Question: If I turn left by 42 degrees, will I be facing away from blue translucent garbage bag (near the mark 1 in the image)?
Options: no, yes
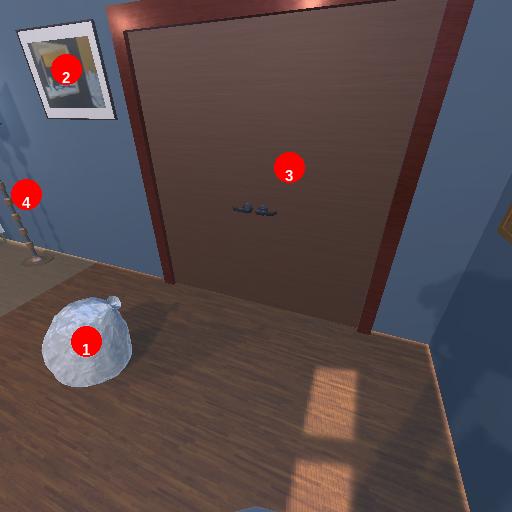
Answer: no